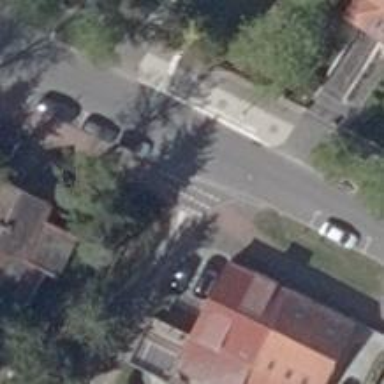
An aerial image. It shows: Residential road with no sidewalk.